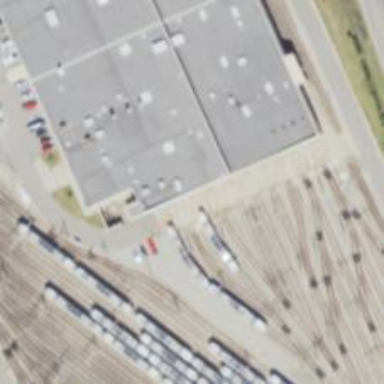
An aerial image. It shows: Light rail service yard with electrified contact lines.